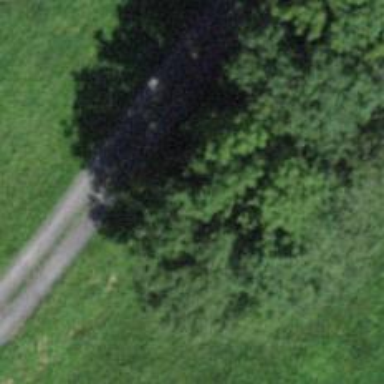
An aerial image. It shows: Unpaved track with grade2 quality type.